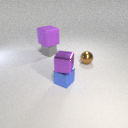
small purple metal cube to the right of large purple rubber cube